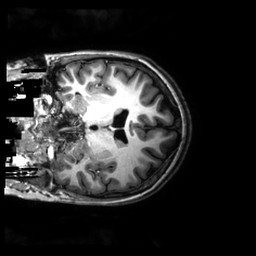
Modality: T1w
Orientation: coronal
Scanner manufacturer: philips
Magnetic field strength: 3 T
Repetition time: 0.0096 s
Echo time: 0.0046 s